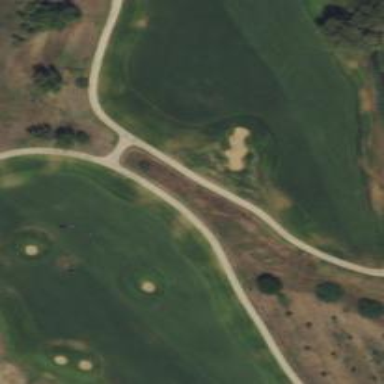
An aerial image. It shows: Track that serves as Golf Cart path.